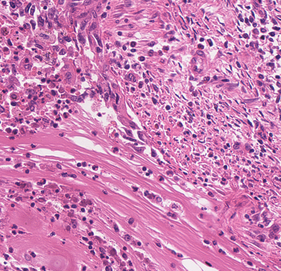
Tumor epithelial tissue: no
Tumor-associated stroma tissue: yes
Normal tissue: no